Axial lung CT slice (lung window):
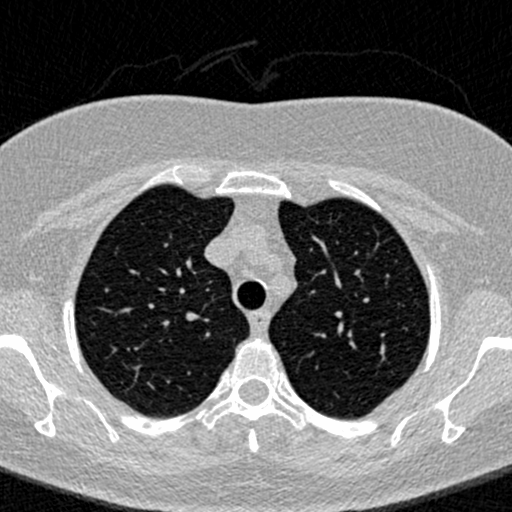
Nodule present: no